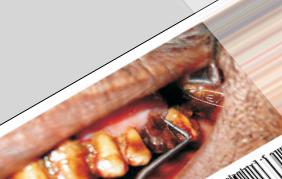
Condition: Tooth Discoloration